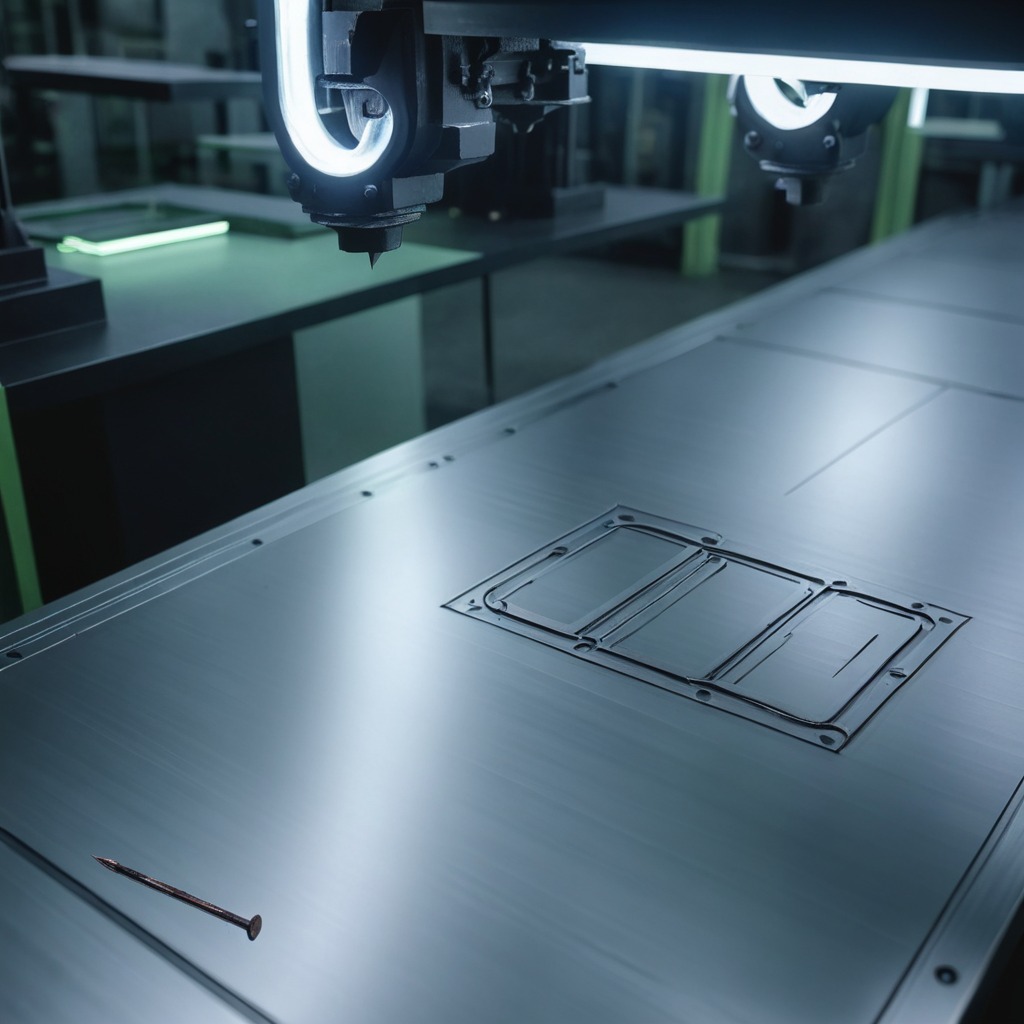
A nail is lying on the metal table in a machine shop under fluorescent lights.